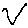
Label: line